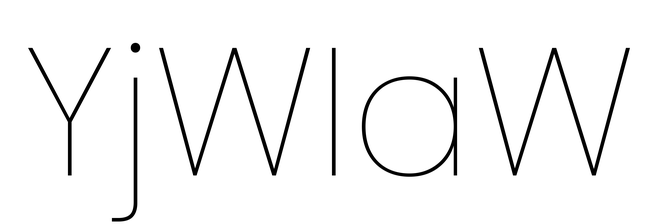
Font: Poppins-Thin